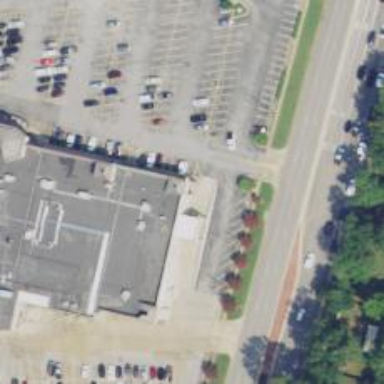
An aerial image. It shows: Pharmacy providing healthcare services.